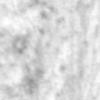
Label: no_change